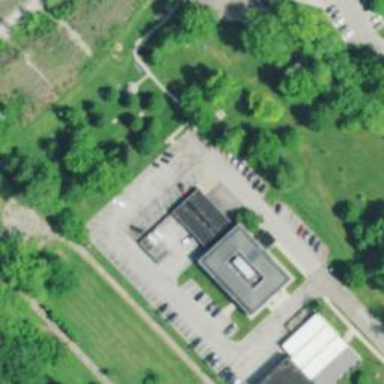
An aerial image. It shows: Police building.